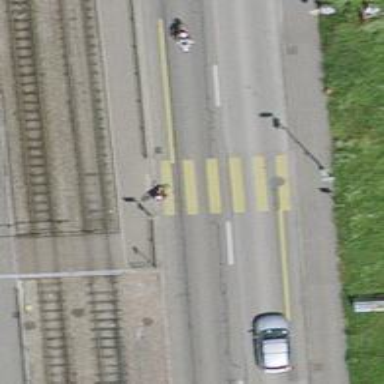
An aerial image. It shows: Marked road crossing.